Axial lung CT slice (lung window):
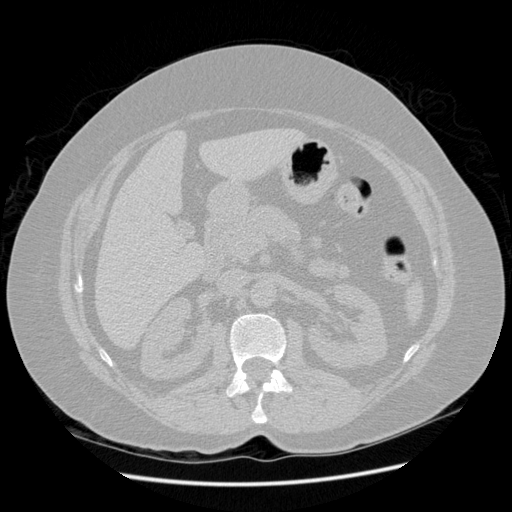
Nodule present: no